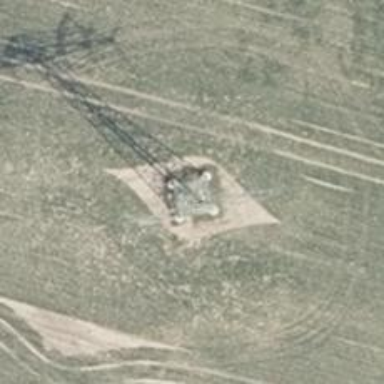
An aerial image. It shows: Power tower.